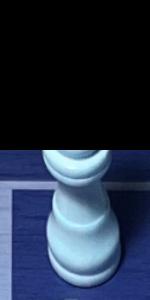
Label: King_White